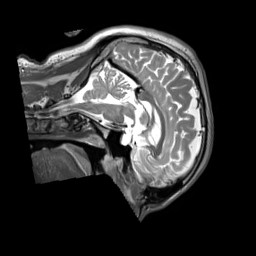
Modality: T2w
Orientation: sagittal
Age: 58
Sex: male
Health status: ill
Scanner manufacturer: siemens
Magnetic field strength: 3 T
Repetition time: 2.8 s
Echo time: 0.326 s